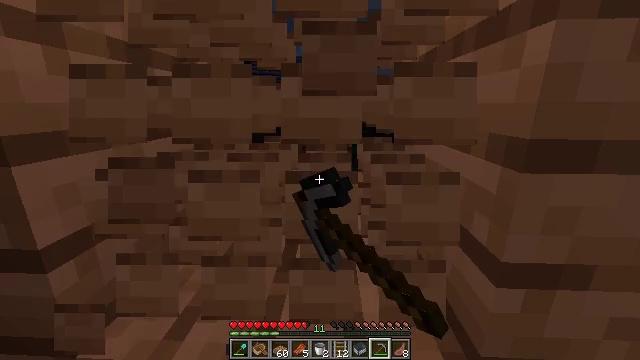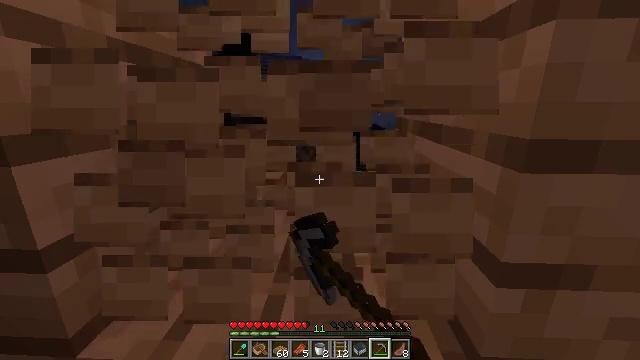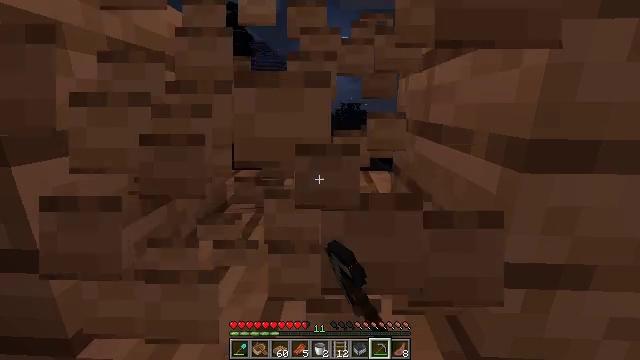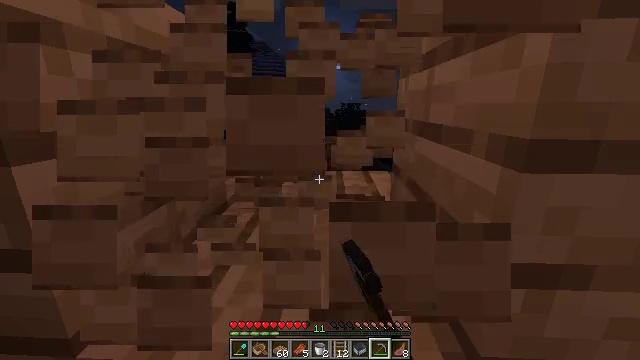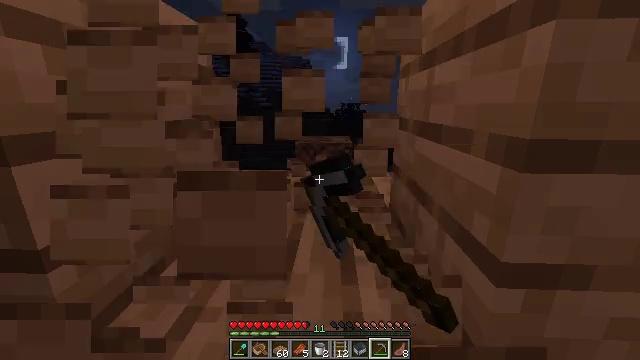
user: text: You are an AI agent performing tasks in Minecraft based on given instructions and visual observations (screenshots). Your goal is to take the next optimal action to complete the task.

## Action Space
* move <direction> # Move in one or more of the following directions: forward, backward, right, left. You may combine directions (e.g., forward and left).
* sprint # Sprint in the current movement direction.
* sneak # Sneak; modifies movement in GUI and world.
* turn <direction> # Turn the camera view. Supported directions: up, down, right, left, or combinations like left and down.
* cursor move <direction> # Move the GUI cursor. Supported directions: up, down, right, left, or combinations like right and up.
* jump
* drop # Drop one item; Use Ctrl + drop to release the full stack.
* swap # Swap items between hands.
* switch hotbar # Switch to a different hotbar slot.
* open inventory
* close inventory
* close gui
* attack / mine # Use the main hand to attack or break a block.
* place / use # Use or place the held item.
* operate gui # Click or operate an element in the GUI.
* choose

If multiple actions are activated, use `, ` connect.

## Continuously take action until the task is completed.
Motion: motion action
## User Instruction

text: Harvest jungle planks from a wall or floor.
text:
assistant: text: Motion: attack / mine
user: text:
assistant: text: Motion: attack / mine
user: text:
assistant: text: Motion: attack / mine
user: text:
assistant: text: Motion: attack / mine
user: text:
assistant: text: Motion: attack / mine